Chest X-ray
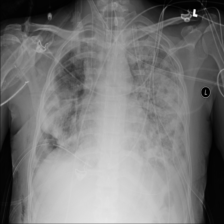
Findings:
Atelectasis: negative
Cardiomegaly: negative
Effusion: negative
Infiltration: positive
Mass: negative
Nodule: negative
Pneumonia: negative
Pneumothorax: negative
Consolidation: negative
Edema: negative
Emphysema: negative
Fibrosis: negative
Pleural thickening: negative
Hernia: negative